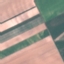
Land use / land cover: AnnualCrop